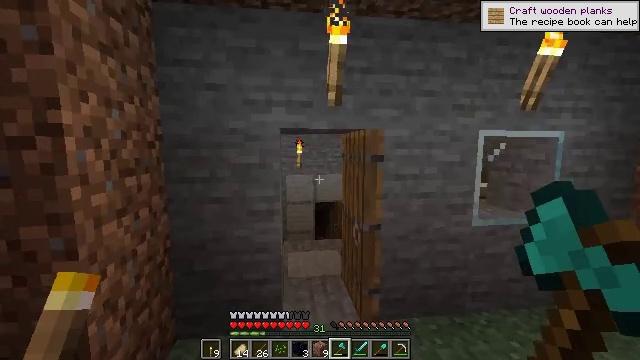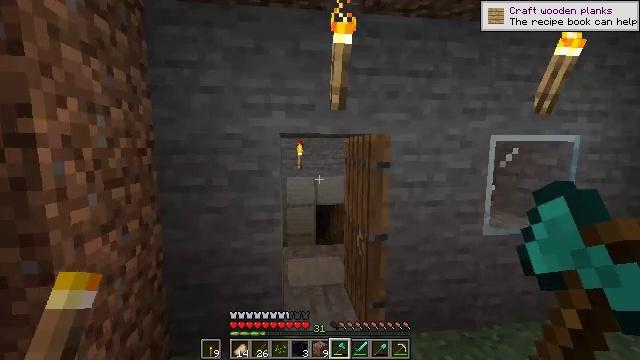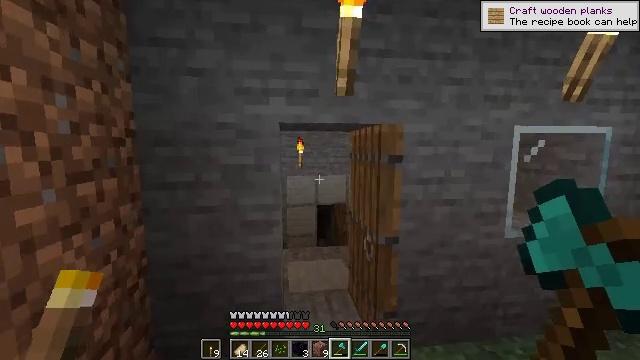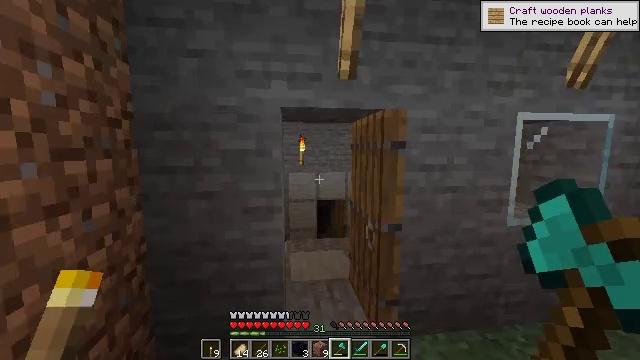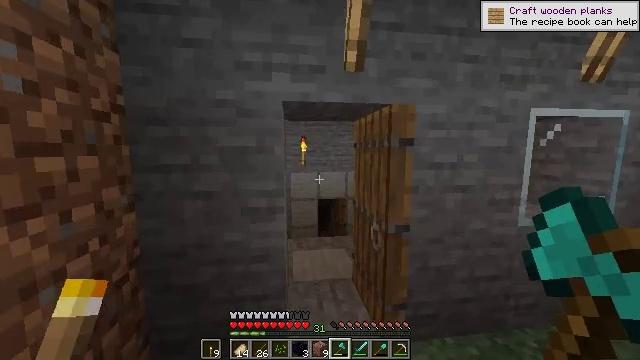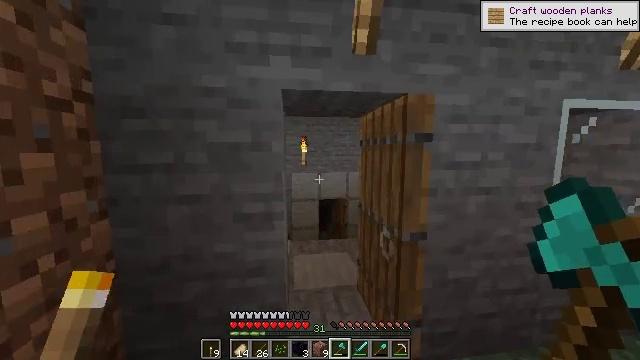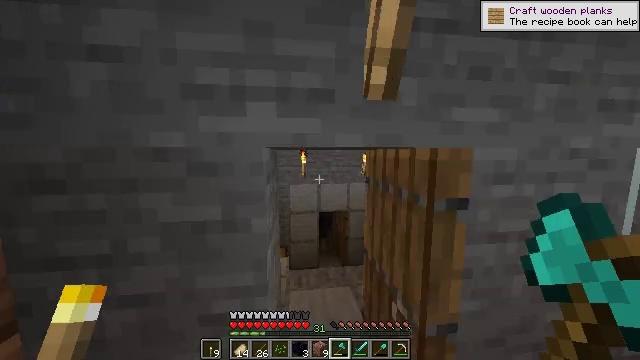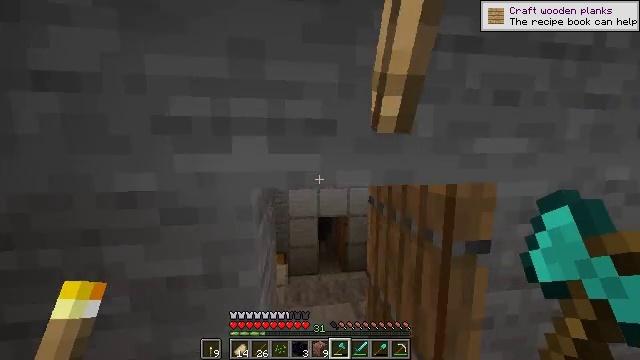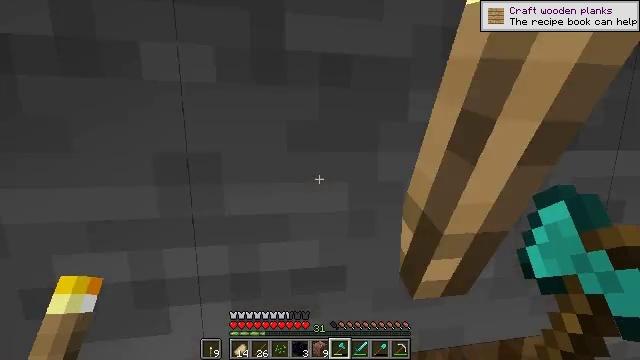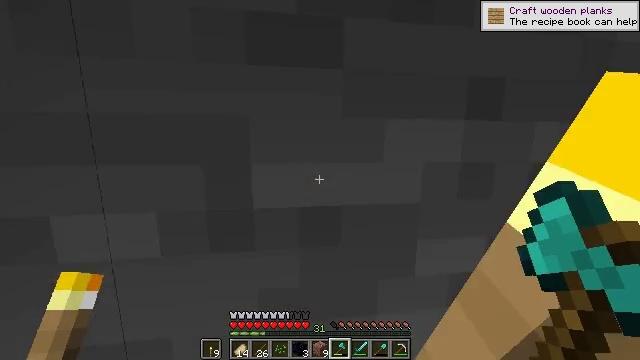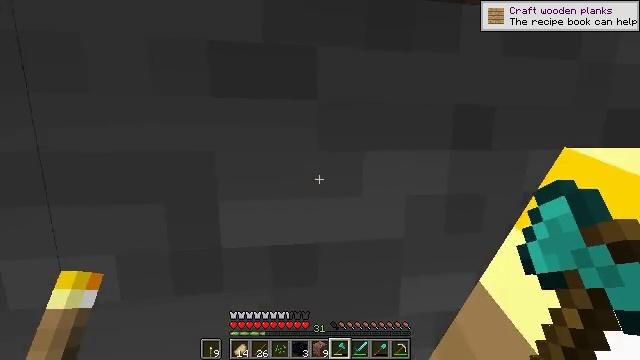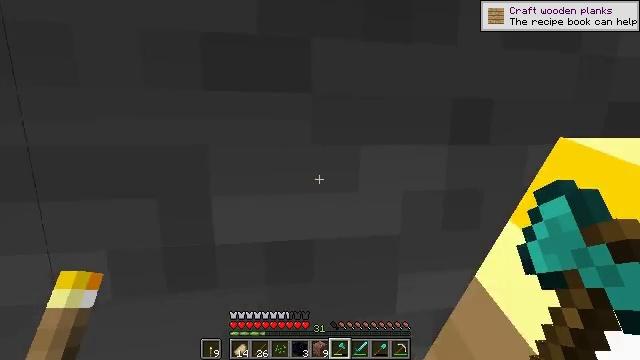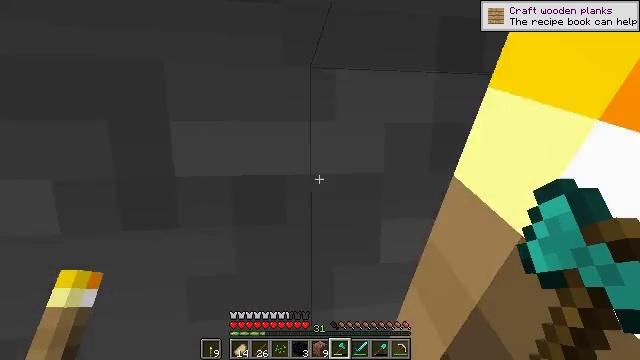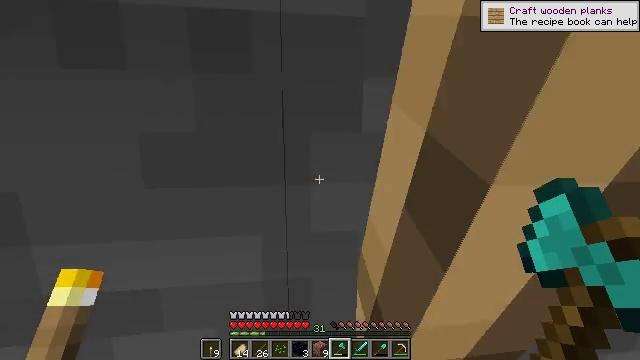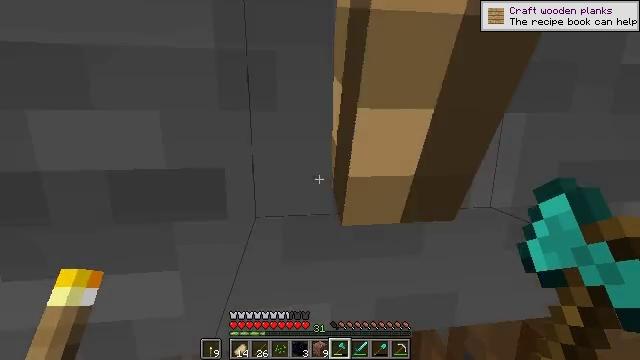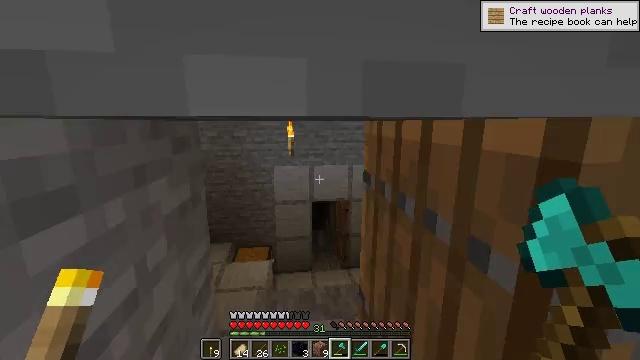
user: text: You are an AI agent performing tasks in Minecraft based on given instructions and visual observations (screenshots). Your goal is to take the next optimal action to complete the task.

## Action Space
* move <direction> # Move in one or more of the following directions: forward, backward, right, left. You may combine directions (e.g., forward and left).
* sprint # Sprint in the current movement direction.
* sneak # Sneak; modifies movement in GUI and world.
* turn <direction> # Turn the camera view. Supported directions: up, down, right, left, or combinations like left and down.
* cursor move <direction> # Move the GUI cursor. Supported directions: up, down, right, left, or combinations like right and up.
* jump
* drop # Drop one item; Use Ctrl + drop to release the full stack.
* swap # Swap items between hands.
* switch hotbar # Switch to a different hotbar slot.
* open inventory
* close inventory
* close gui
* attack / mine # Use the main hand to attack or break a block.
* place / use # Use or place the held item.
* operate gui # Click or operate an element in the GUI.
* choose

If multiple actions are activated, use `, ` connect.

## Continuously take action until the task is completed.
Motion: motion action
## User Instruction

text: Combine iron ingots and a stick on the crafting table to make a rail.
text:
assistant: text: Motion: move forward, jump
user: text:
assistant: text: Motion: move forward, sprint, jump
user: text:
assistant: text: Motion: move forward, sprint, jump
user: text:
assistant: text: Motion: move forward, sprint, jump
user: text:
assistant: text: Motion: move forward, sprint, jump
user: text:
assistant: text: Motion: move forward, sprint, jump
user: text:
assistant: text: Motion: move forward, jump
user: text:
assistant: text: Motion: move forward, turn down, jump
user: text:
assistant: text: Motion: move forward
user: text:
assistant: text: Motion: move forward
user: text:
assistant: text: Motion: move forward
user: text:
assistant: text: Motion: move forward
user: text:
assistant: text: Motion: move forward, turn down
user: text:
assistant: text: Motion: move forward
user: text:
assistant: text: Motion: move forward
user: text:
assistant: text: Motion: move forward, turn down
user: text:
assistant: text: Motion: move forward
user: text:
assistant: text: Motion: move forward
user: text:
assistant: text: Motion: move forward
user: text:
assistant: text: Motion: move forward, sprint
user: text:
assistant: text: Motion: move forward, sprint
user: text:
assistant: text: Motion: move forward, sprint
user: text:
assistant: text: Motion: move forward, sprint
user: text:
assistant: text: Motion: move forward
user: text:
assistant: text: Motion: move forward, turn right and down
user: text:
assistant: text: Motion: move forward, turn right and down
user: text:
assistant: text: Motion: move forward, turn right
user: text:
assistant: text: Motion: move forward, turn right
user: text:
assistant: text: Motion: move forward, turn right
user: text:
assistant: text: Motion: move forward, turn right